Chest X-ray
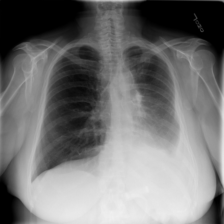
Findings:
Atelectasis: negative
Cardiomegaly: negative
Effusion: positive
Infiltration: negative
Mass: negative
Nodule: negative
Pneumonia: negative
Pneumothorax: negative
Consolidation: negative
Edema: negative
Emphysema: negative
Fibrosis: negative
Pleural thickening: negative
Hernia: negative